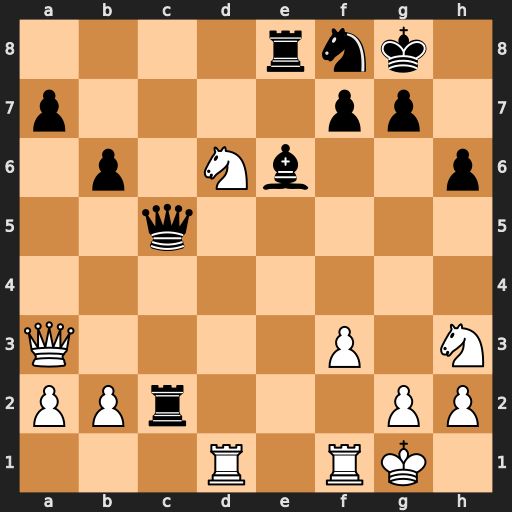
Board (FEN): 4rnk1/p4pp1/1p1Nb2p/2q5/8/Q4P1N/PPr3PP/3R1RK1
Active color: w
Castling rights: -
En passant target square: -
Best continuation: Qxc5 bxc5 Nxe8